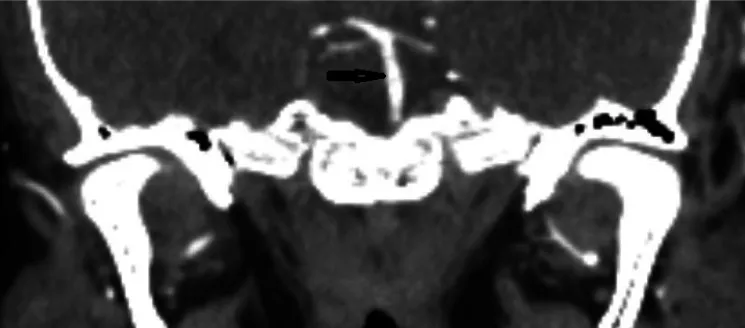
CTA coronal section taken at 3-months post-diagnosis.
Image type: radiology (ct)